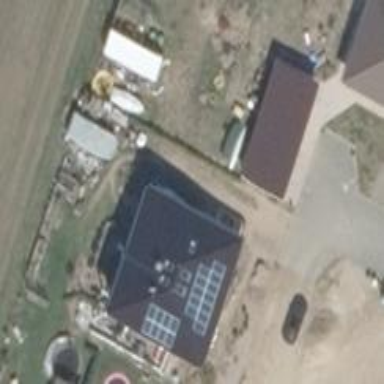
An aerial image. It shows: Grey house with hipped roof.